Interaction volume radius: 10 \u00c5
Interaction volume height: 20 \u00c5
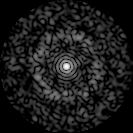
Disorder parameter: 0.834